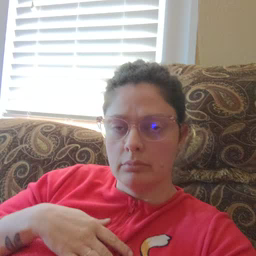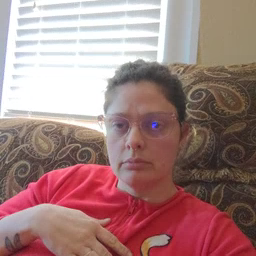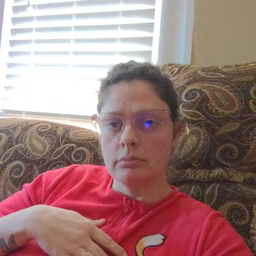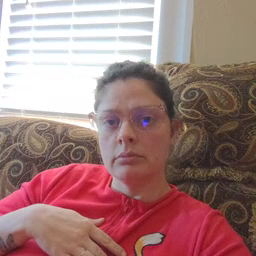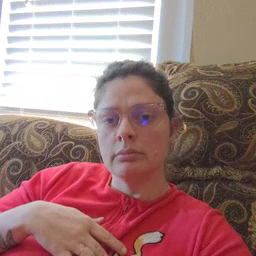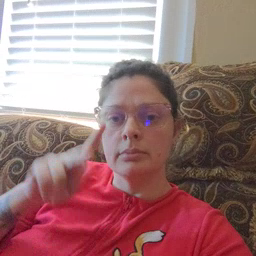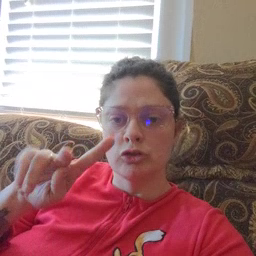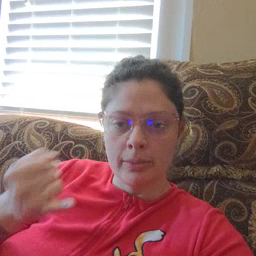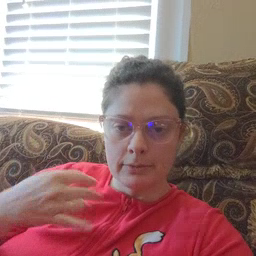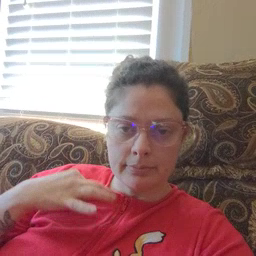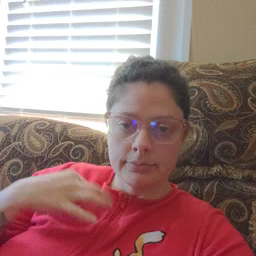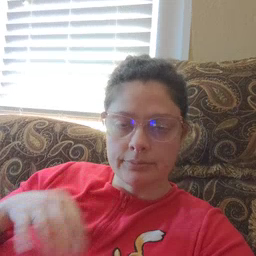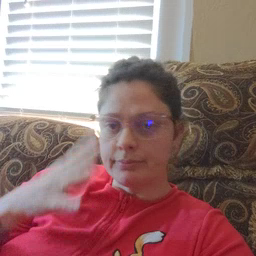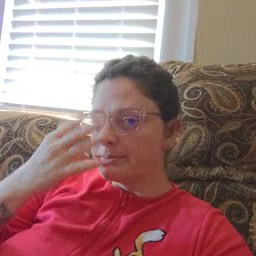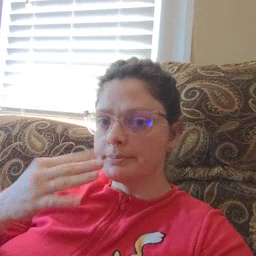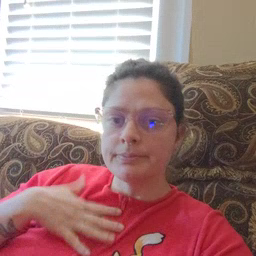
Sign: pajamas